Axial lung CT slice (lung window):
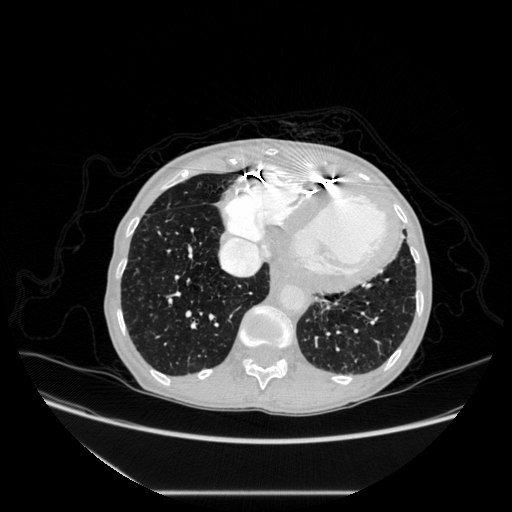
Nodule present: no